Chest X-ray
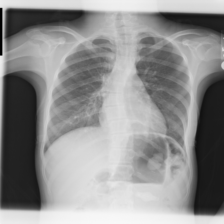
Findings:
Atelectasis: negative
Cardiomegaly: negative
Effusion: negative
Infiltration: negative
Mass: negative
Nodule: negative
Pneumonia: negative
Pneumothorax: negative
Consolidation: negative
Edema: negative
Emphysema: negative
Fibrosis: negative
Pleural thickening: negative
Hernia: negative